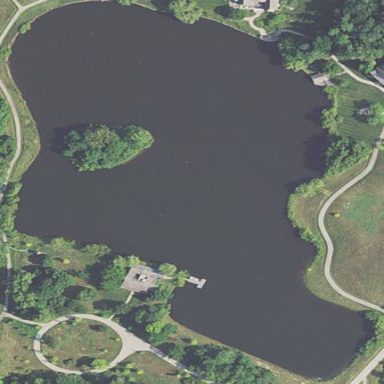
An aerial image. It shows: Pond with natural water.